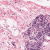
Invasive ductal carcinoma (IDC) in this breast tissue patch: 0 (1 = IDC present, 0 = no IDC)